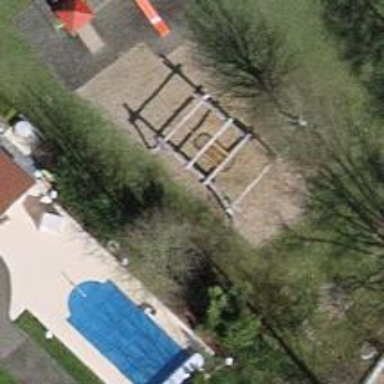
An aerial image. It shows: Playground featuring basket swing.